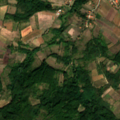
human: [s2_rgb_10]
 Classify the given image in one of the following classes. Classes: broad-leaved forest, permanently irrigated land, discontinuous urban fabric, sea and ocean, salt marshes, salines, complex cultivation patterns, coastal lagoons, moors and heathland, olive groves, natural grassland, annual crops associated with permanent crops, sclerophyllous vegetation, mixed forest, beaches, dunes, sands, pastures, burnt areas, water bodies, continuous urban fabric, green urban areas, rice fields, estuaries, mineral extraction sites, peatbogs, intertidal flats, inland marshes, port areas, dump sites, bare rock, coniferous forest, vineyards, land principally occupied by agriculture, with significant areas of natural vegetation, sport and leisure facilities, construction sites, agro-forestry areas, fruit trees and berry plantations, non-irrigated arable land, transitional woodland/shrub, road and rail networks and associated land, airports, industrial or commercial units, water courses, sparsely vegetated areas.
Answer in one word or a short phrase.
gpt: complex cultivation patterns, land principally occupied by agriculture, with significant areas of natural vegetation, broad-leaved forest